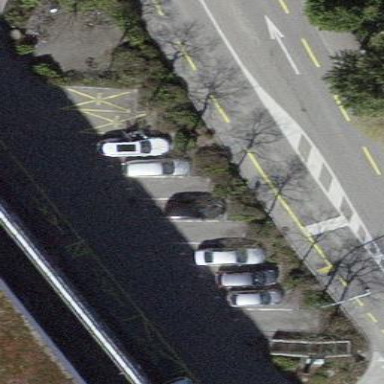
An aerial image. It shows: Diagonal street-side parking area.